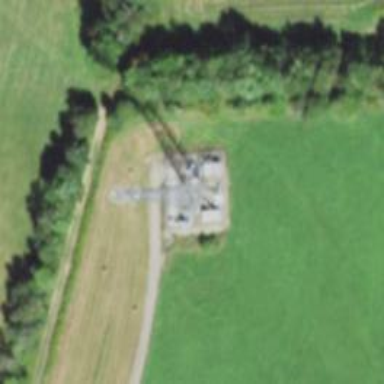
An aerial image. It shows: Mast tower used for communication.